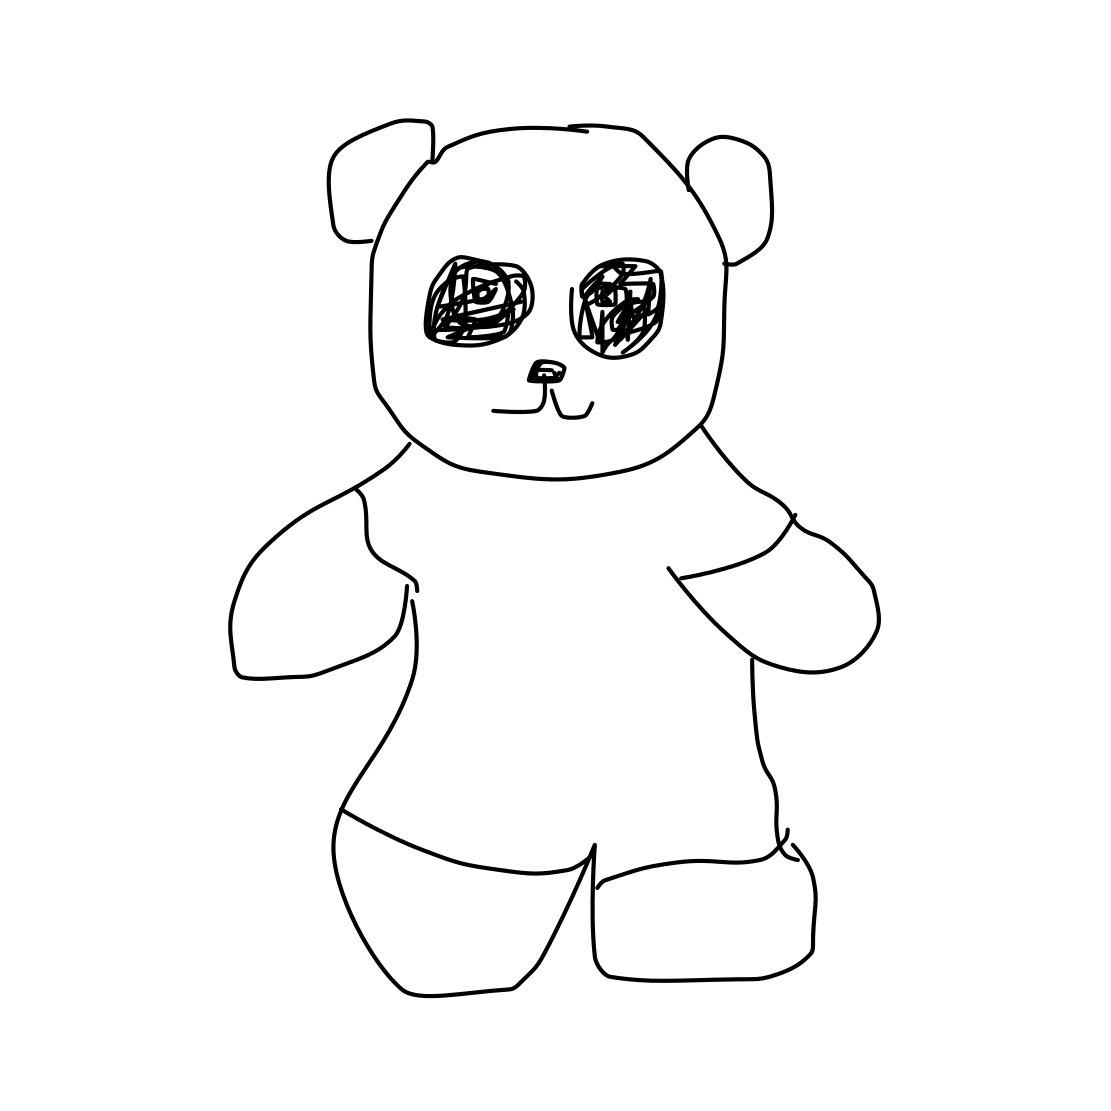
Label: panda